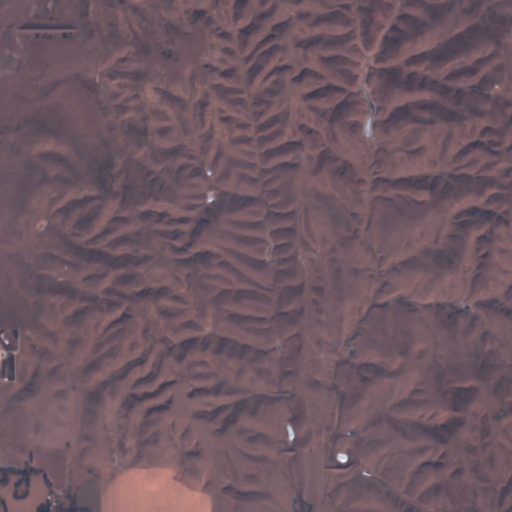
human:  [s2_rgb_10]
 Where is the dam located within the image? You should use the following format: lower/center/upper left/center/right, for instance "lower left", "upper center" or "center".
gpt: The dam is located in the lower center of the image.
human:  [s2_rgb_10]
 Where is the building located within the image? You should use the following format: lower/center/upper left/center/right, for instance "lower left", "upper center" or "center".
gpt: The building is located in the lower left of the image.
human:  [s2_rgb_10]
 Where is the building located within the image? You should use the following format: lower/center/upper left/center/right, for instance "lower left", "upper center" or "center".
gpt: The building is located in the lower left of the image.
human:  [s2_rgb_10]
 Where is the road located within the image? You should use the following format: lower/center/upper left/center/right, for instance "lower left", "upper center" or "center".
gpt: There is no road in the image.